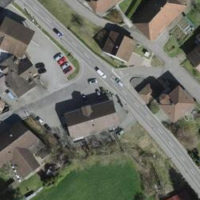
EUNIS habitat code: 54
Species observed at this site:
Linaria vulgaris